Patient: sex M, age 78
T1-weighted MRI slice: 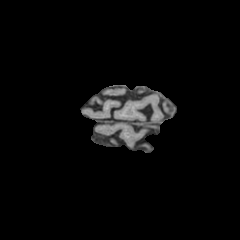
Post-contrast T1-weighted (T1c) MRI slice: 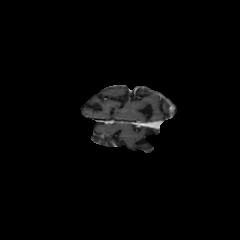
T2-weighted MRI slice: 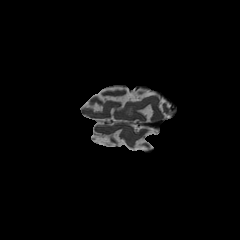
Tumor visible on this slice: no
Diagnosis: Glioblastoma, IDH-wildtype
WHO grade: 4